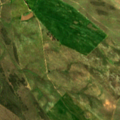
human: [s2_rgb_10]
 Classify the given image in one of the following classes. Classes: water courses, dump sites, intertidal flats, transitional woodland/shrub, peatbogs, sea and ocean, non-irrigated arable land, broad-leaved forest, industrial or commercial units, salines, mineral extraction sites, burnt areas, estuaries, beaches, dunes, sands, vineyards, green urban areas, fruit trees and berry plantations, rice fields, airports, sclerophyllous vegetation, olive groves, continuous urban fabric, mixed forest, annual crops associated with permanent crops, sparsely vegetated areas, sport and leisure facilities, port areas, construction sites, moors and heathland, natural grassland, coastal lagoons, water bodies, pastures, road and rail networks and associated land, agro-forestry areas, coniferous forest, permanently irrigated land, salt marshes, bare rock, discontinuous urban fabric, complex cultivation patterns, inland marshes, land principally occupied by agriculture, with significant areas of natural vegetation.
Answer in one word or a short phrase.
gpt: non-irrigated arable land, land principally occupied by agriculture, with significant areas of natural vegetation